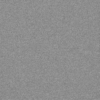
Label: dusty